Question: I'm overloading my brains on this one.
I've created a table, which contains custom cells (one of a kind). A few days back, I changed the background to the grey you can see in the picture below here.
Now I don't know how I did that....

I don't think I did this programatically... What else would explain the color in IB?
I also searched my sourcecode, and the line for coloring the cell through code is commented out.
I need to reproduce this coloring on other custom cells. How the heck did I do this? :D
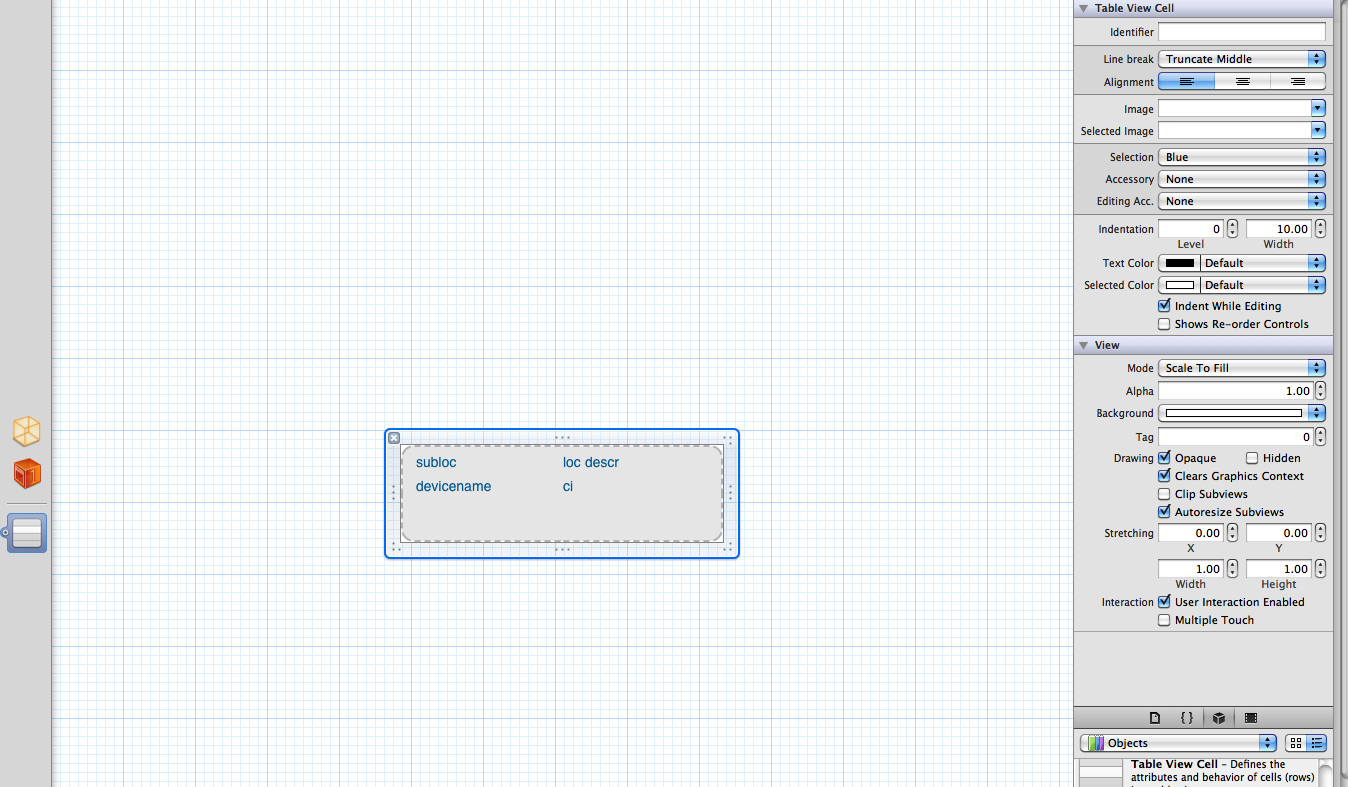
Answer: Ah, I thought of the answer while getting a cup of coffee:
Change the tableView's background (so, an other .xib-file) to the grey color to get that effect...